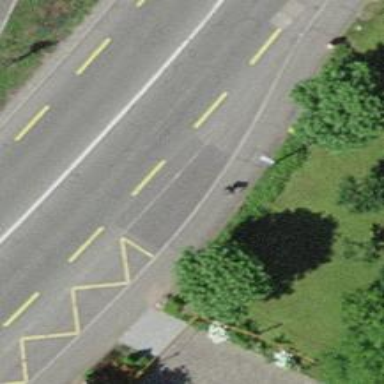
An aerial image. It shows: Platform for public transport is situated by the road.